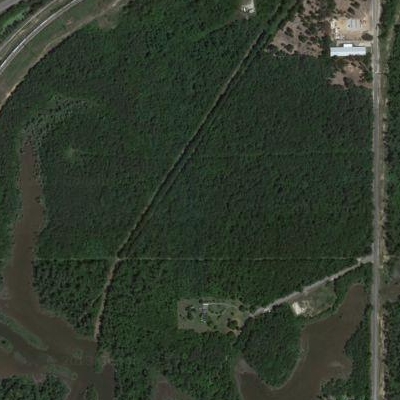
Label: eForest